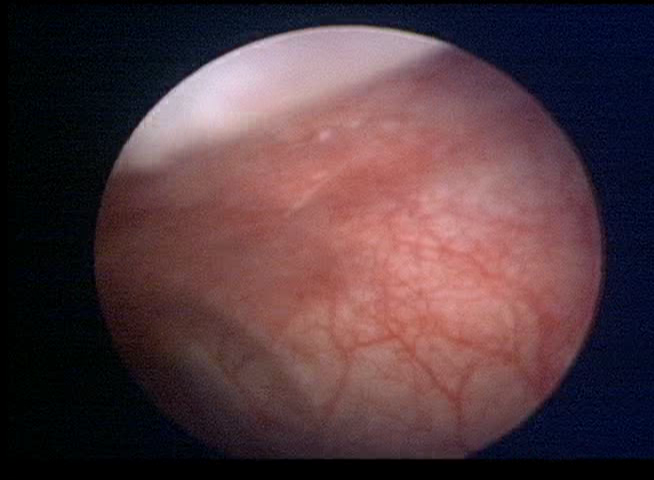
Modality: WLC
Class: Normal mucosa
Bladder cancer association: No